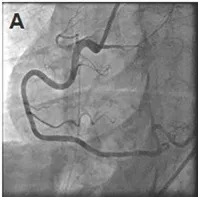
Coronary Angiogram. (A) RCA providing blood flow to the circumflex and obtuse marginal arteries.
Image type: radiology (x_ray)